Question: Is it possible to implement vertical tabs in Kendo UI?
I want the result to be similar to this screenshot:

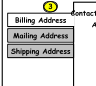
Answer: Try vertical tab in UI bootstrap
'''
<tabset vertical="true" type="navType">
<tab heading="Vertical 1">Vertical content 1</tab>
<tab heading="Vertical 2">Vertical content 2</tab>
</tabset>
'''
Go through this page for reference
<URL>